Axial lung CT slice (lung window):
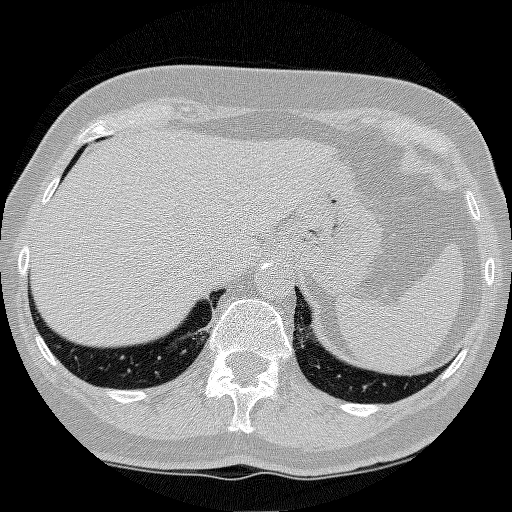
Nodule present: no